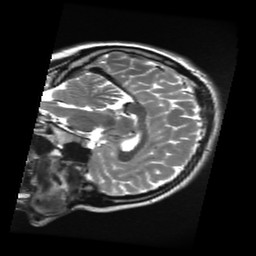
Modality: T2w
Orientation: sagittal
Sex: female
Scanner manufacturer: ge
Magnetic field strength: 3 T
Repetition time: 5 s
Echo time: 0.101 s